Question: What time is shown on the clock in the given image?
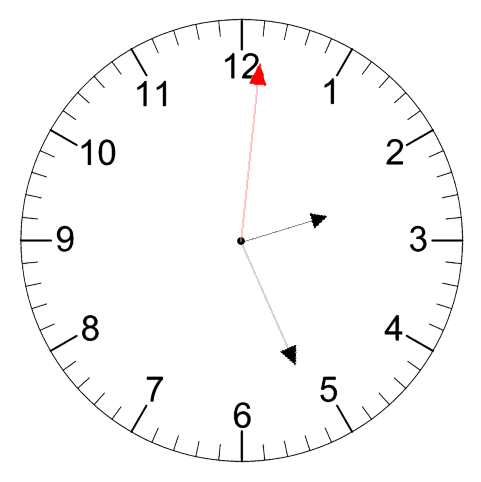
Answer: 02:26:01